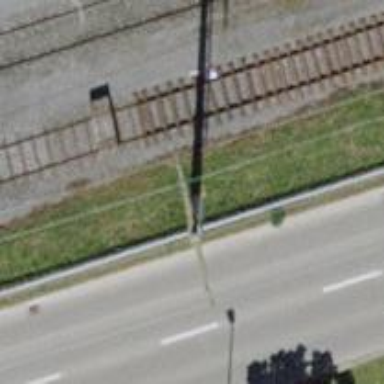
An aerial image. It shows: Concrete power pole.